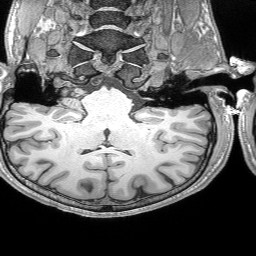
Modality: T1w
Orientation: sagittal
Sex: male